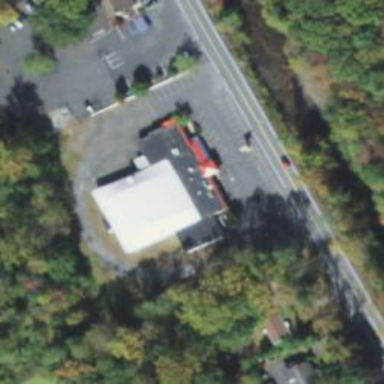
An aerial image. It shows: Leisure land featuring bowling alley.